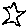
Label: star